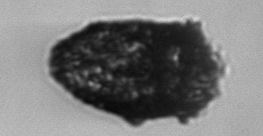
Label: Stenosemella_pacifica